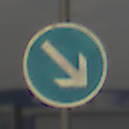
Verkehrszeichen: VorgeschriebeneVorbeifahrtRechts
Umgebung: Outdoor, Suburban
Tageszeit: MorningAfternoon
Wetter: Overcast
Licht: Natural
Jahreszeit: NotSpecified
Kontrast: LowContrast